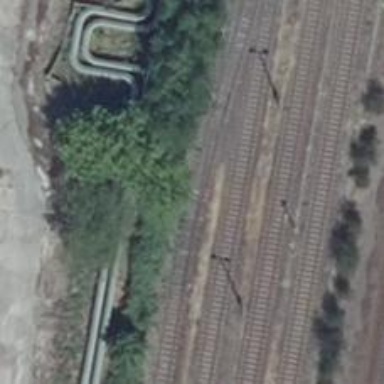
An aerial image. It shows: Railway switch.